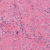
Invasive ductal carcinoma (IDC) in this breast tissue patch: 0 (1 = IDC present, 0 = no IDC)